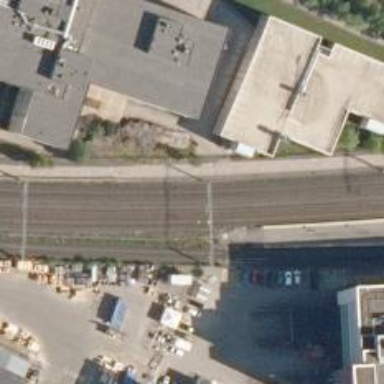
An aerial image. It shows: Railway track with continuous electrified contact lines.